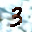
Label: 3